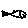
Label: fish